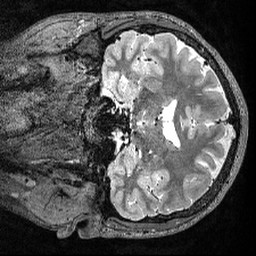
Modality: T2w
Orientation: coronal
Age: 27
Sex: male